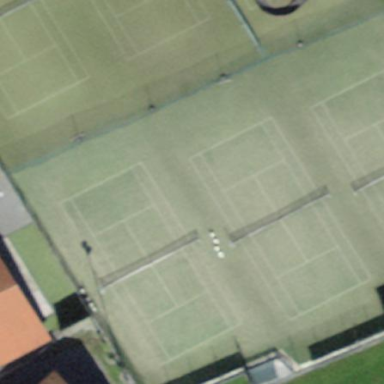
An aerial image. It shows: Tennis court in leisure pitch.